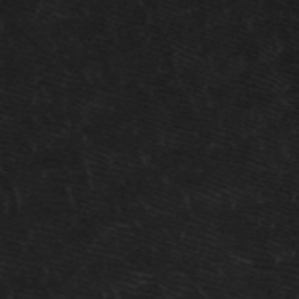
Label: frost